Question: After a very tricky merge we now have to enter commit messages on merge and I noticed the down/up arrows in the git/log screen for IDEA.
I think it is "disconnected" but how do I reconnect it with the remote branch?

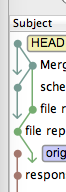
Answer: Turns out the arrow is just a collapse feature! I feel silly now, but I couldn't find anything on this.
It's just a side effect from merging a lot of remotes into a single repo.